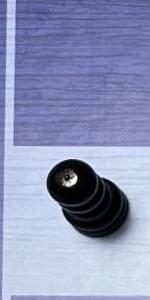
Label: Pawn_Black